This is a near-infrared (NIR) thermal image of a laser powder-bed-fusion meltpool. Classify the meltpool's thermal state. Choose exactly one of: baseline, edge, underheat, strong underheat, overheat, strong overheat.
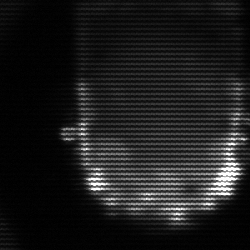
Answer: baseline